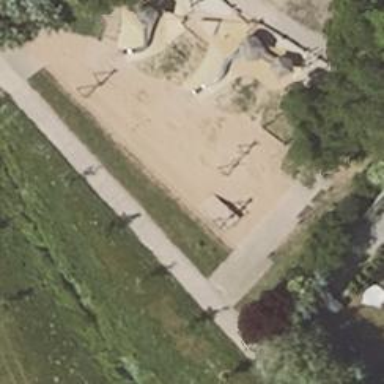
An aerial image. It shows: Playground featuring swings.